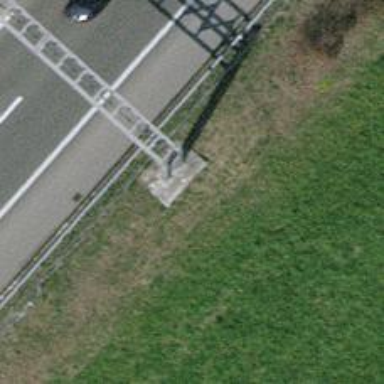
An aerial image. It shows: Gantry structure.